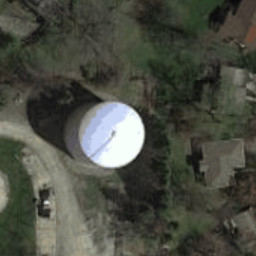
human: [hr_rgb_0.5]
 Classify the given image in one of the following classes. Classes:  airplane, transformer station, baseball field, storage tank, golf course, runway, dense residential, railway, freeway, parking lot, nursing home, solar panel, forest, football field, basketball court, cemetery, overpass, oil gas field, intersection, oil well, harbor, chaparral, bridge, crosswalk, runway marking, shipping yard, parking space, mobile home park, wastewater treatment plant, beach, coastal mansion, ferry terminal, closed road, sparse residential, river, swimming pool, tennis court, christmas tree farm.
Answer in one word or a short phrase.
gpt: storage tank